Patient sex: F
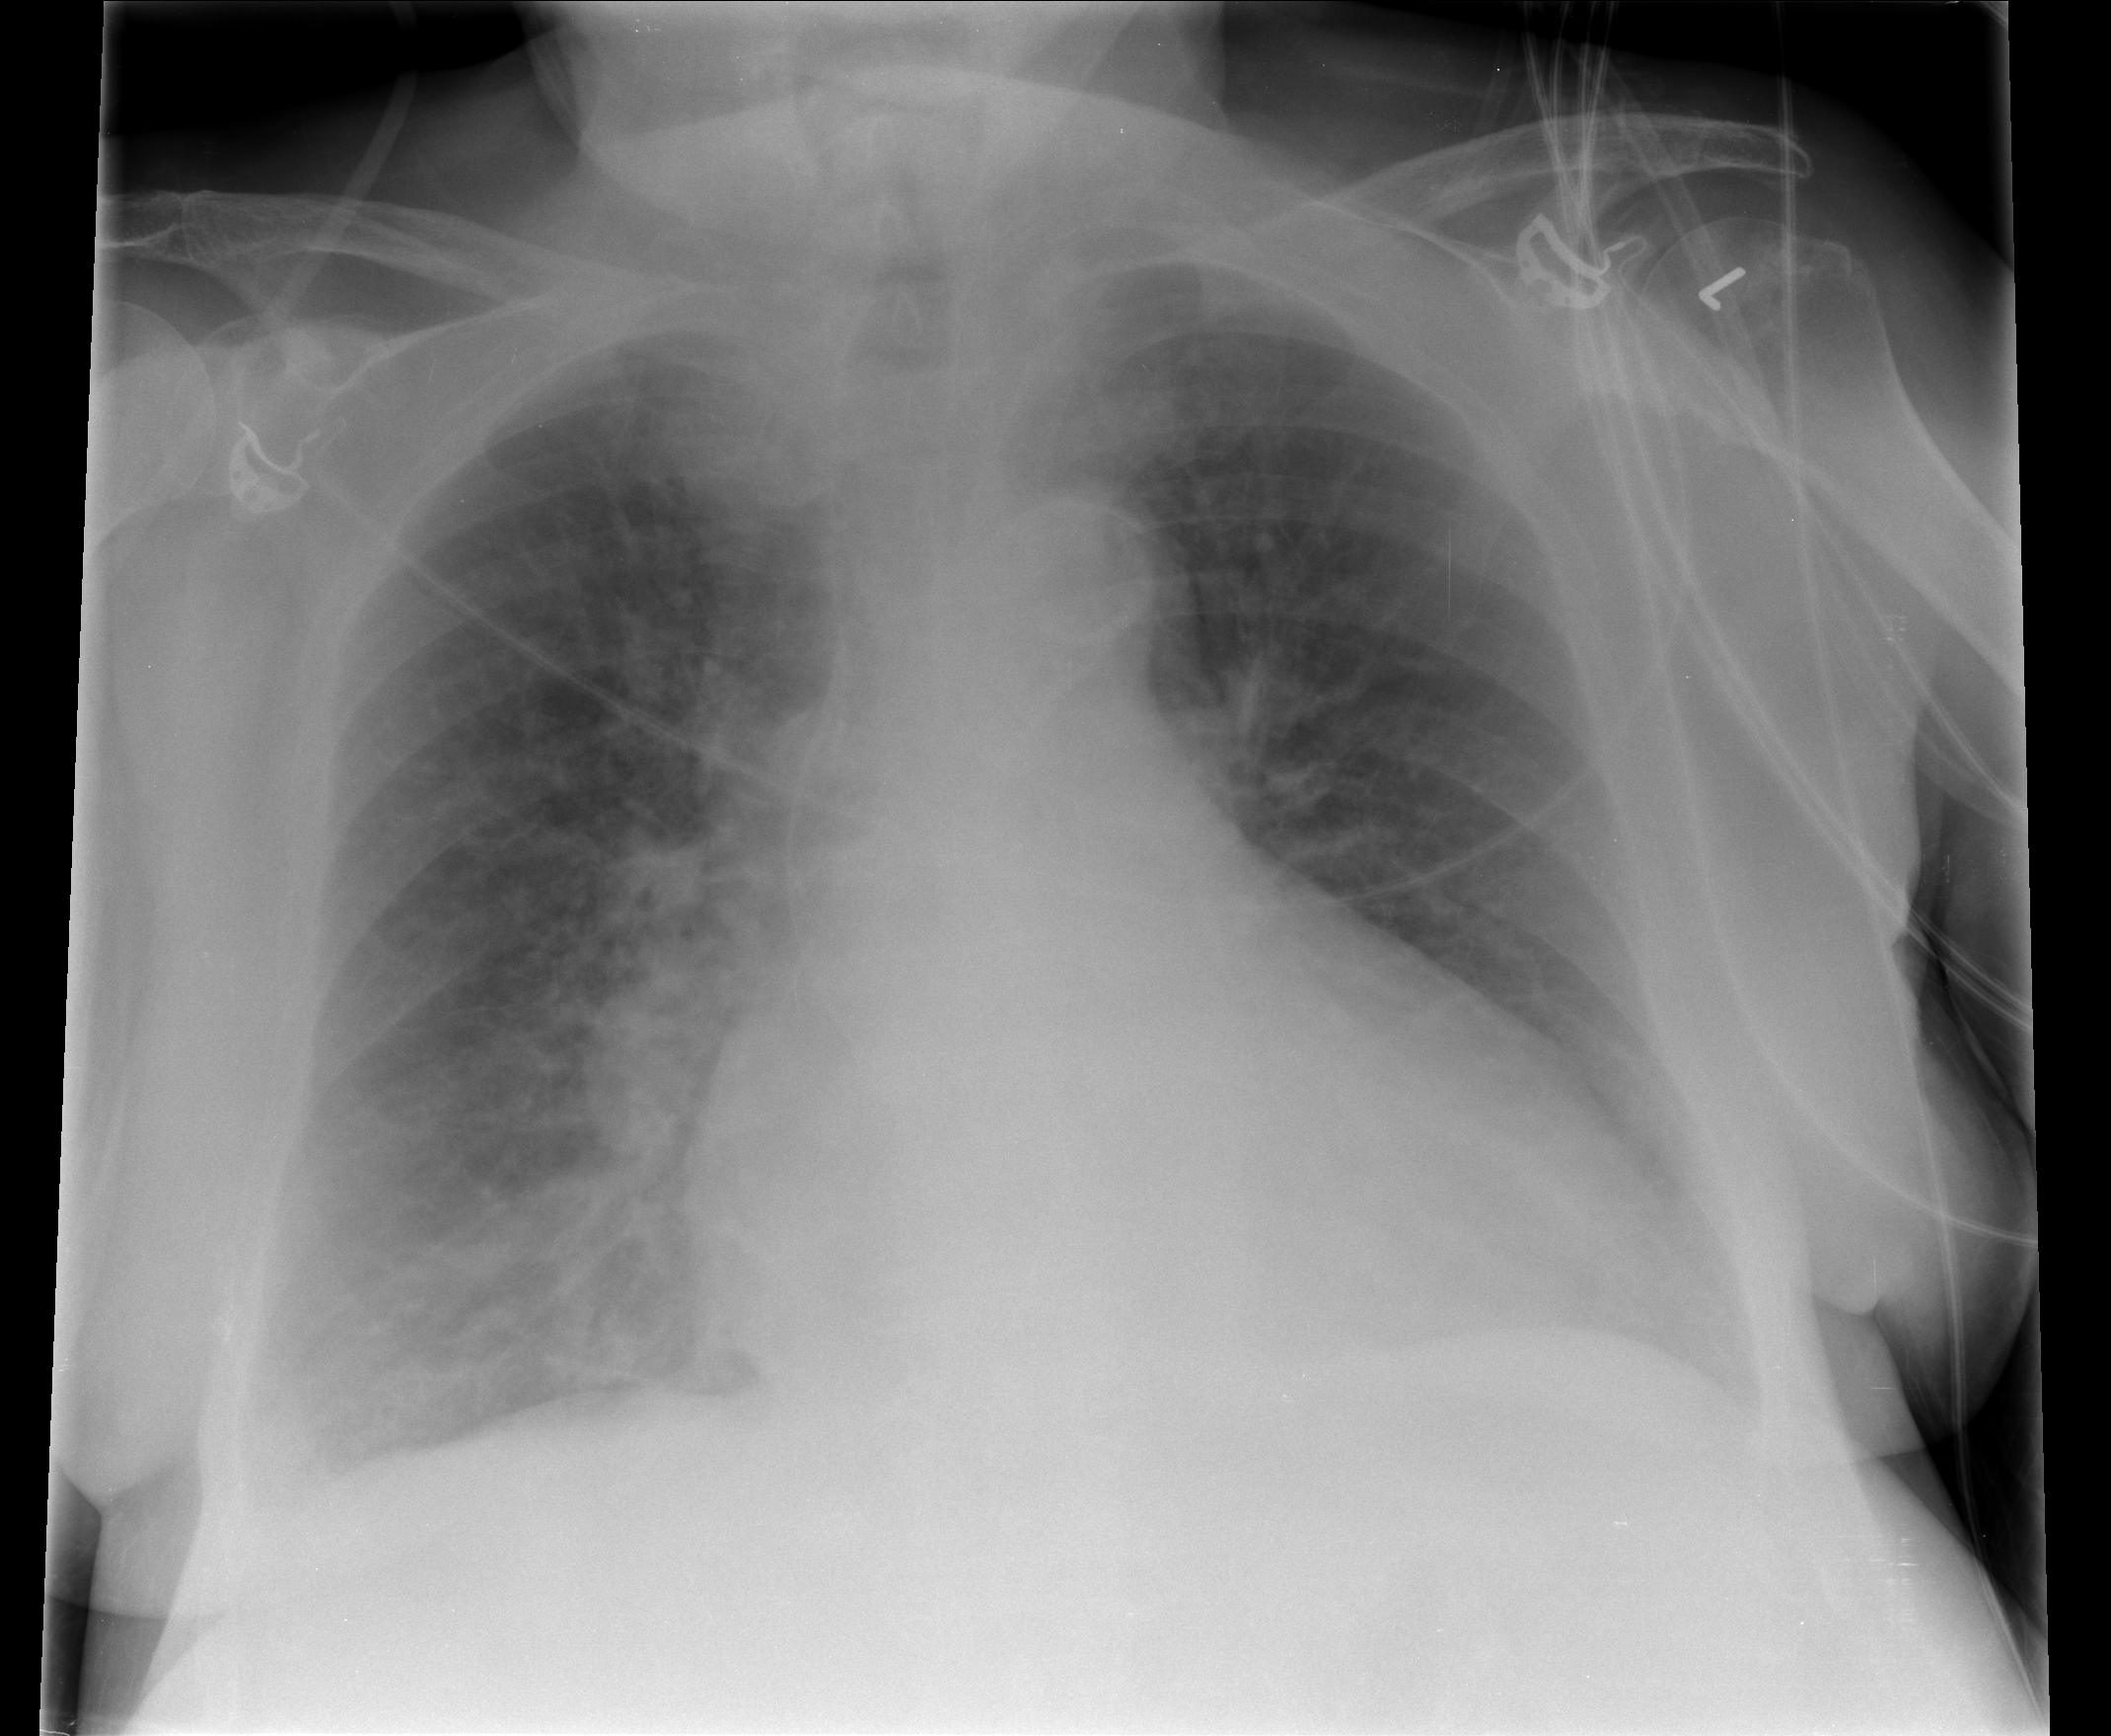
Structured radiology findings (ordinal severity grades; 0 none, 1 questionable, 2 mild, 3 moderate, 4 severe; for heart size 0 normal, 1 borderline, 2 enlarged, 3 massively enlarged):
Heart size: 2
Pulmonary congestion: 2
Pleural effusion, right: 2
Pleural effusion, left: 2
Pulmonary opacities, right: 1
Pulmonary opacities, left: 1
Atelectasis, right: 2
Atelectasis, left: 0